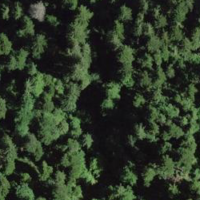
EUNIS habitat code: 43
Species observed at this site:
Plantago media